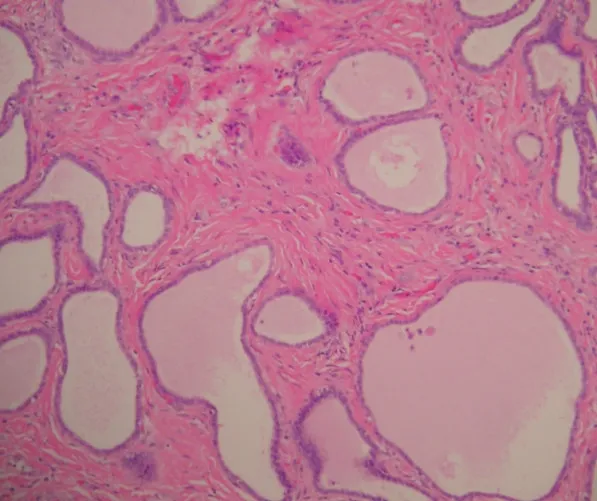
Ducts of Luschka.
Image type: pathology (h&e)